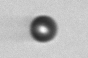
Label: bead